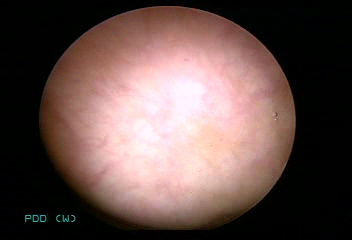
Modality: WLC
Class: Normal mucosa
Bladder cancer association: No